Field crop: maize
Growth stage: 2
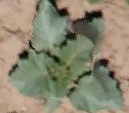
Species: datura